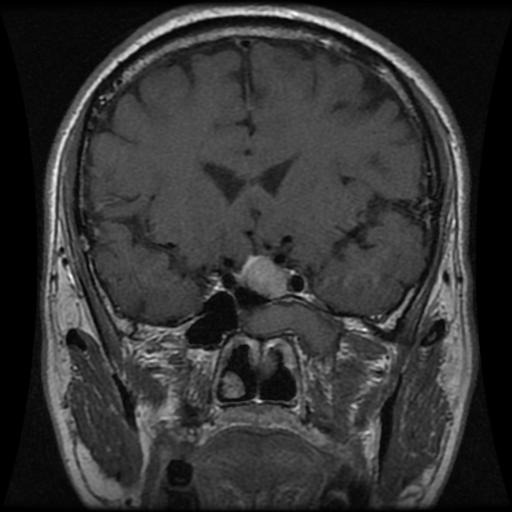
Label: pituitary